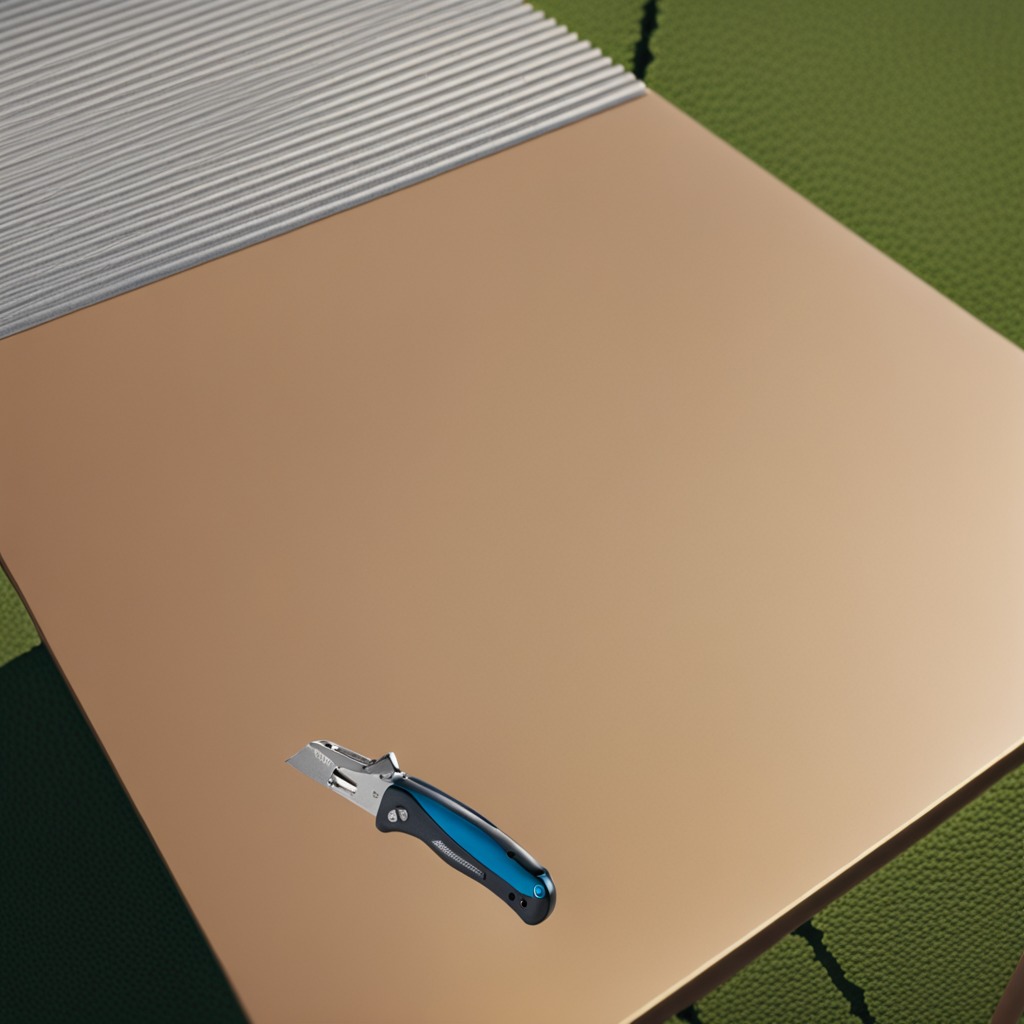
A utility knife lying on a textured surface in a temporary outdoor tool station.